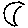
Label: moon